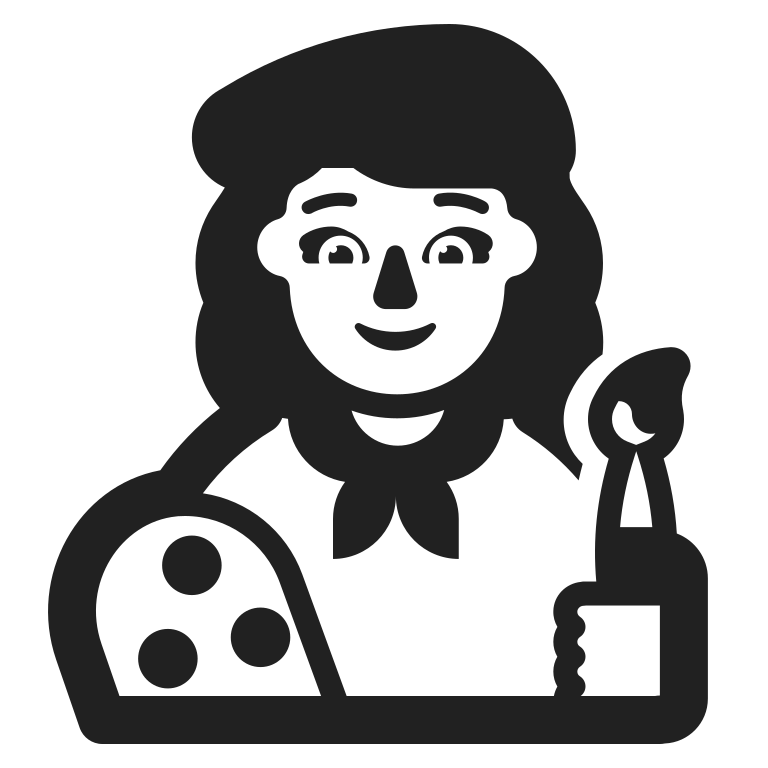
woman artist high contrast default